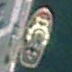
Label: civil